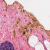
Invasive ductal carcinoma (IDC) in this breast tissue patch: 0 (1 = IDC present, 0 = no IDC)